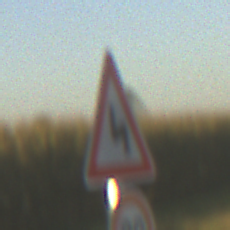
Verkehrszeichen: DoppelkurveZunaechstLinks
Zusatzzeichen unten: Geschwindigkeit80
Umgebung: Outdoor, RoadRail
Tageszeit: SunriseSunset
Wetter: Clear
Licht: Natural
Jahreszeit: NotSpecified
Kontrast: HighContrast